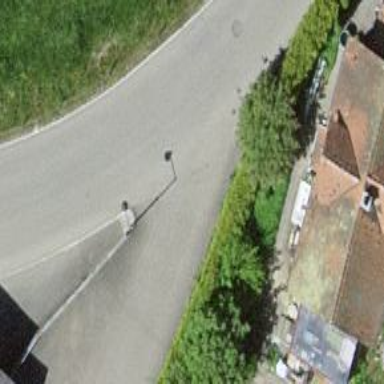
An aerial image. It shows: Tertiary road with asphalt surface.